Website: home-depot
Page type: payment
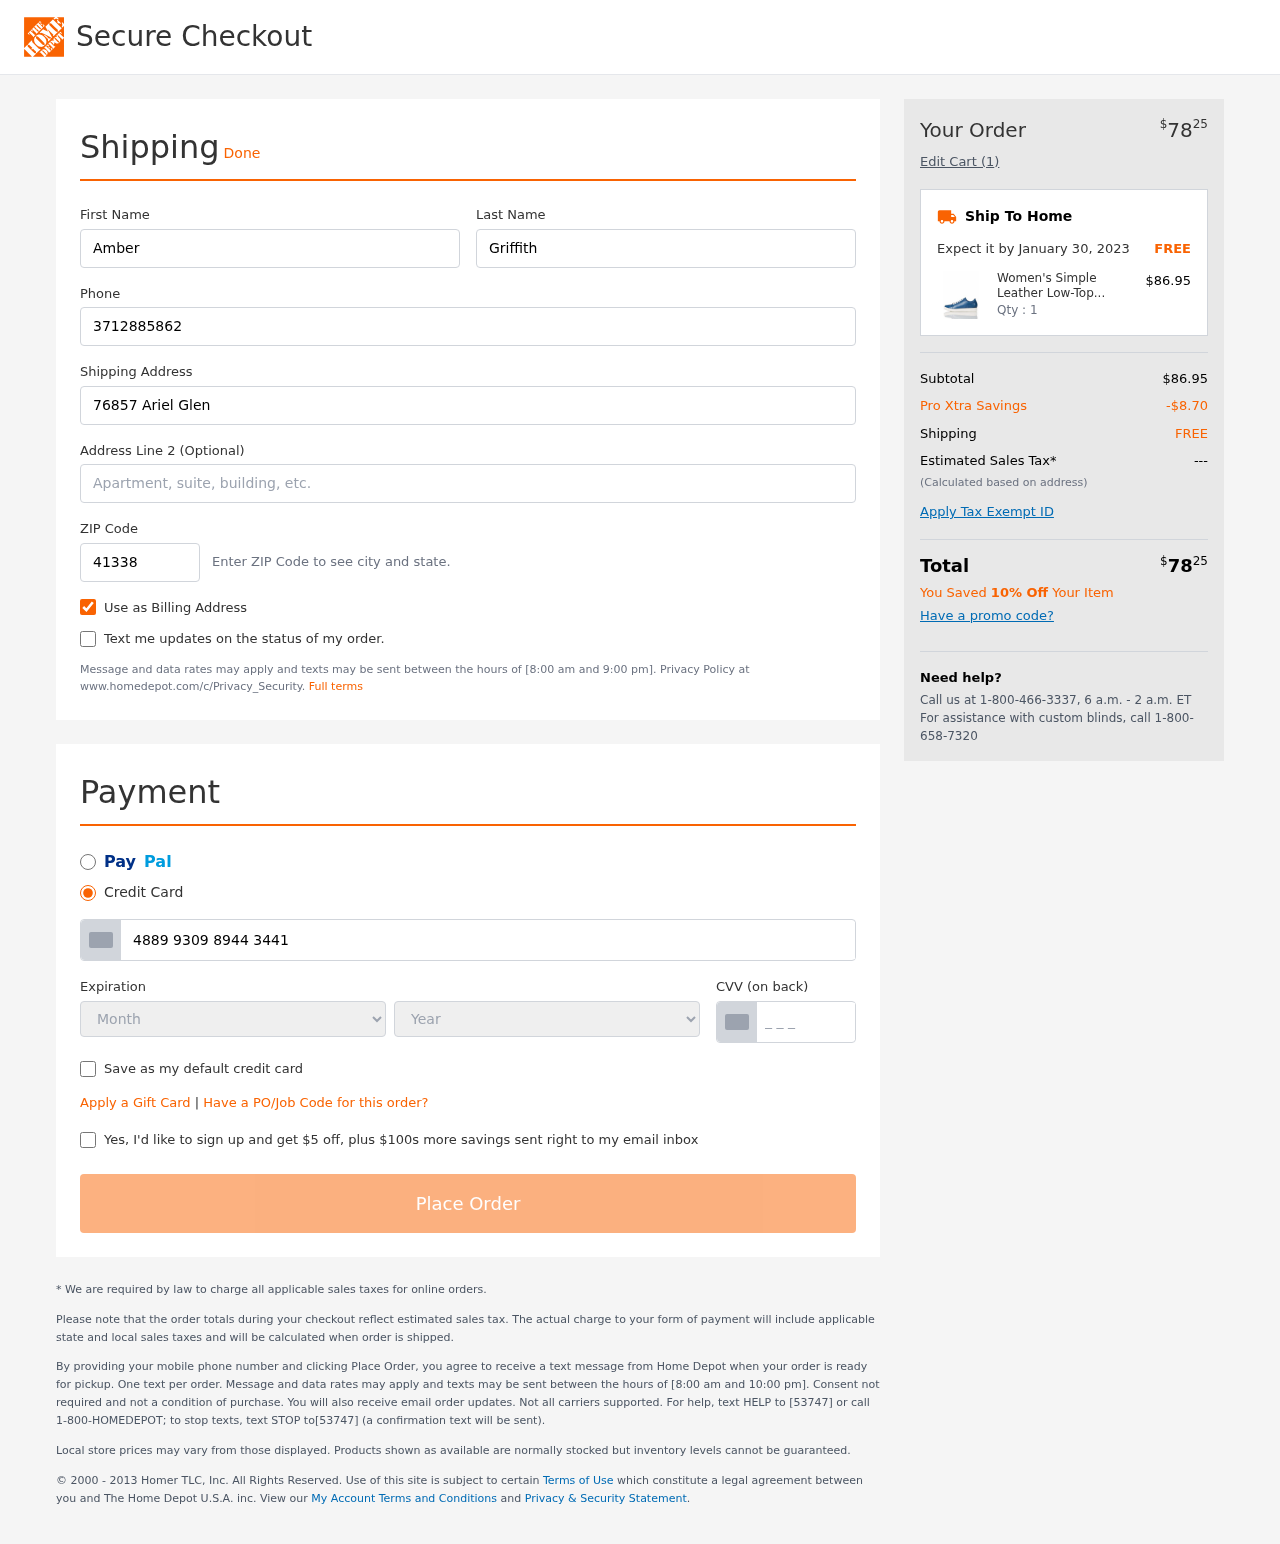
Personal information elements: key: PII_CARD_CVV
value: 631
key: PII_CARD_EXPIRY_MONTH
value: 11
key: PII_CARD_EXPIRY_YEAR
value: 27
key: PII_CARD_NUMBER
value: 4889 9309 8944 3441
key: PII_FIRSTNAME
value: Amber
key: PII_LASTNAME
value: Griffith
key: PII_PHONE
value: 3712885862
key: PII_POSTCODE
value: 41338
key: PII_STREET
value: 76857 Ariel Glen
Product elements: key: PRODUCT1_NAME
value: Women's Simple Leather Low-Top Sneakers, Light Blue, 10.5 US
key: PRODUCT1_PRICE
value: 86.95
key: PRODUCT1_QUANTITY
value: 1
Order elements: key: ORDER_TOTAL
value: $7825
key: ORDER_NUM_ITEMS
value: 1
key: ORDER_DELIVERY_DATE
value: January 30, 2023
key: ORDER_SUBTOTAL
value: $86.95
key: ORDER_DISCOUNT
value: -$8.70
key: ORDER_SHIPPING_COST
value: FREE